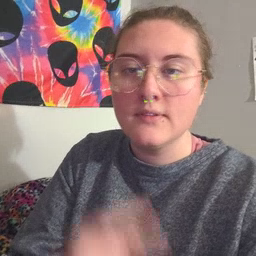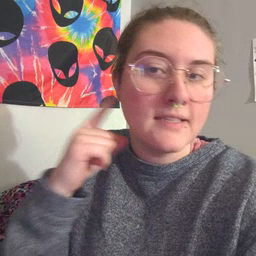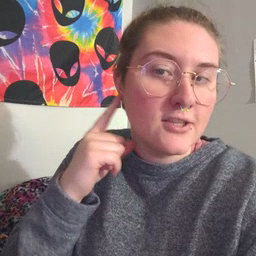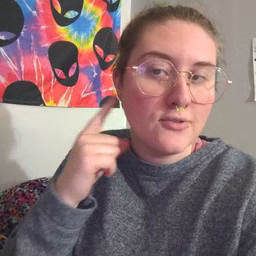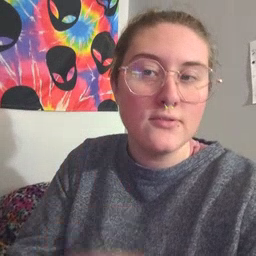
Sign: ear